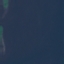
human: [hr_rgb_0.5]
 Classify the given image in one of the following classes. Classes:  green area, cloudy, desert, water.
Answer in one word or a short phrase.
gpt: water